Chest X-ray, PA view. Patient: 48 years old, sex F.
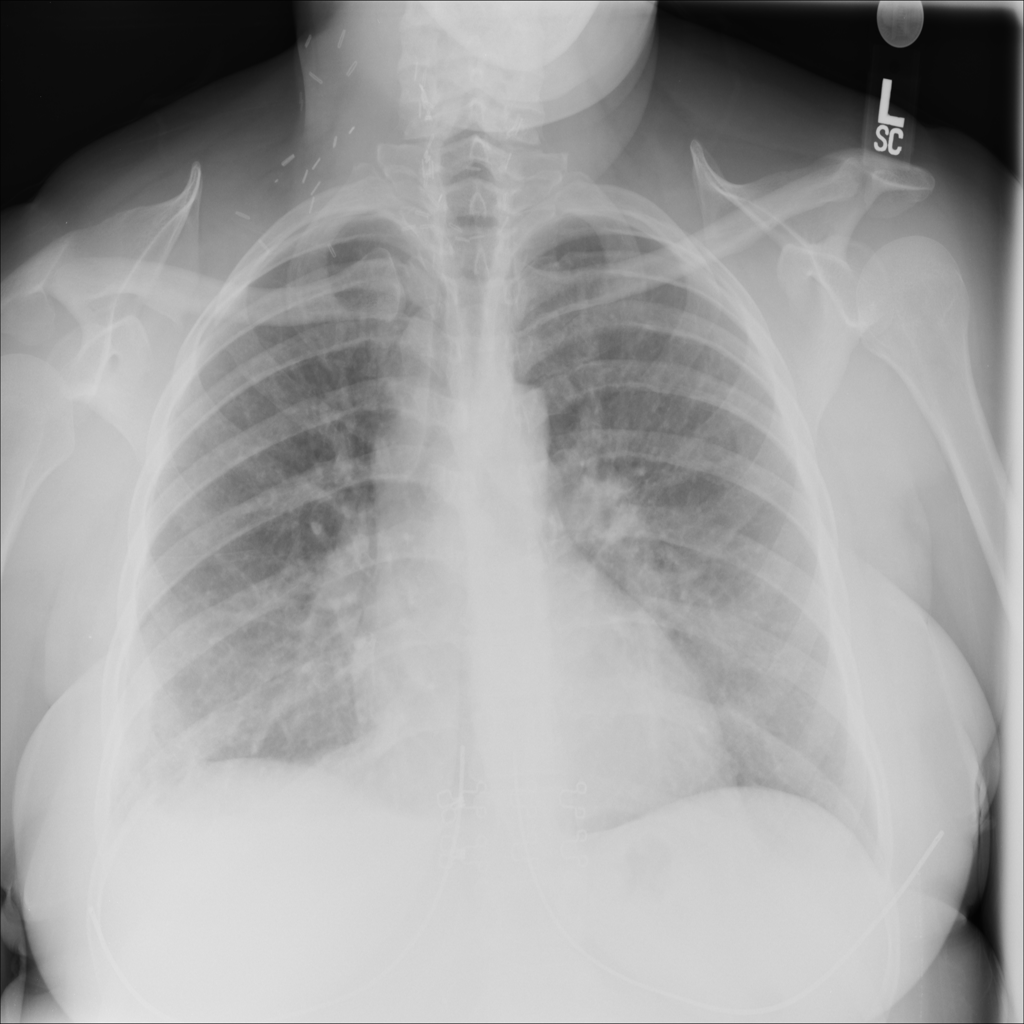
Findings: Atelectasis